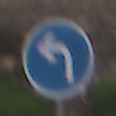
Verkehrszeichen: VorgeschriebeneFahrtrichtungLinks
Umgebung: Outdoor, Nature
Tageszeit: MorningAfternoon
Wetter: Overcast
Licht: Natural
Jahreszeit: Autumn
Kontrast: LowContrast